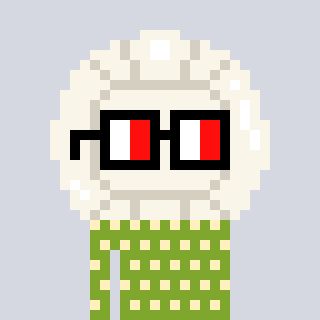
a pixel art character with square glasses with black frames and red eyes, a volleyball-shaped head and a slimegreen-colored body on a cool background